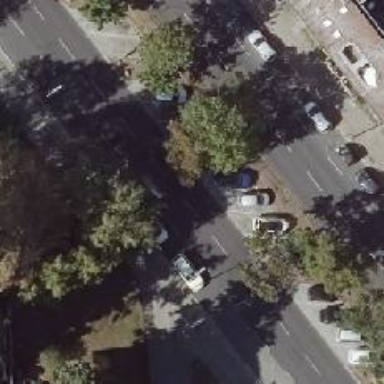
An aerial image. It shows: Secondary road with asphalt surface. There is parallel on-street parking on the right lane.